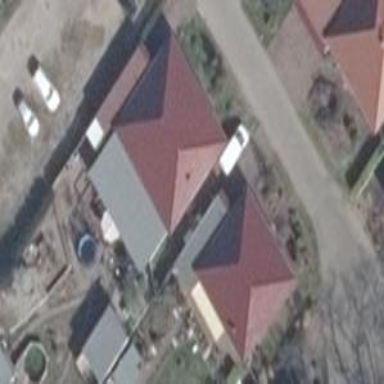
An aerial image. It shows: House with distinctive red pyramidal roof.